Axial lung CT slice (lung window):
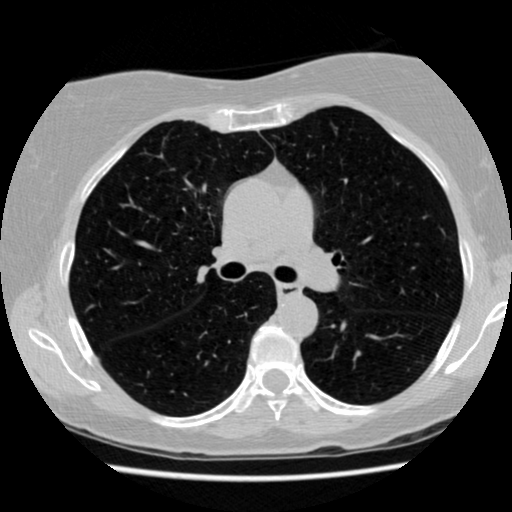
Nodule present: no